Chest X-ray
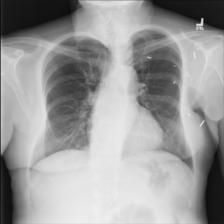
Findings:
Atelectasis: negative
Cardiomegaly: negative
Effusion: negative
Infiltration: negative
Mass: negative
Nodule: negative
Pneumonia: negative
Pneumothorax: negative
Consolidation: negative
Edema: negative
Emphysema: negative
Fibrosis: negative
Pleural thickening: negative
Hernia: negative